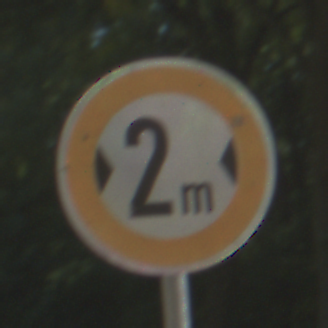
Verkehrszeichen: TatsaechlicheBreite2
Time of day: Midday
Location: Outdoor (RoadRail)
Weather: Clear
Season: NotSpecified
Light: Natural